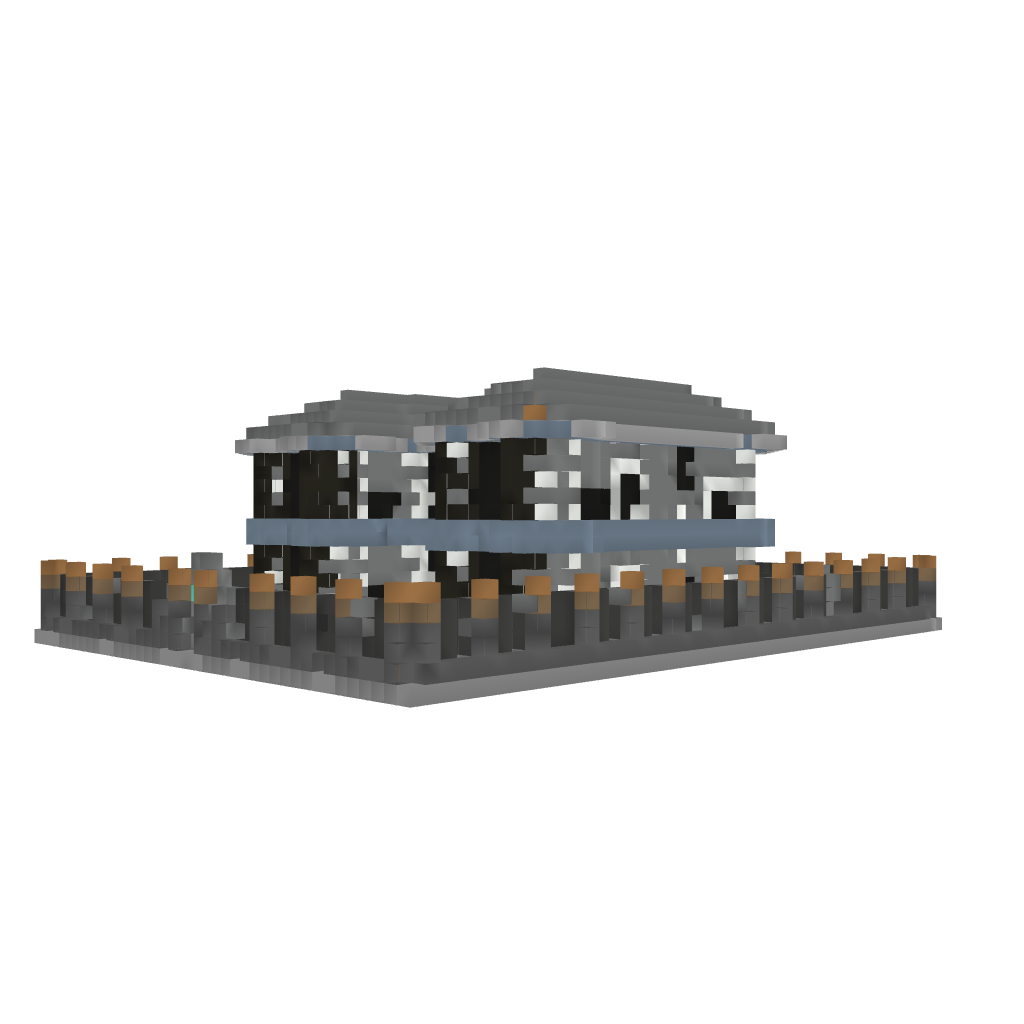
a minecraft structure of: Fancy 2 Floor House